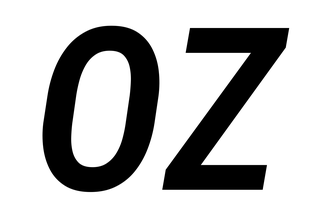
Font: Roboto-Italic_Condensed_SemiBold_Italic